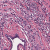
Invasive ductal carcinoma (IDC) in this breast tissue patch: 1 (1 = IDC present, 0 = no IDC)